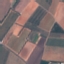
Label: PermanentCrop